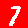
Digit: 7